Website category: auto
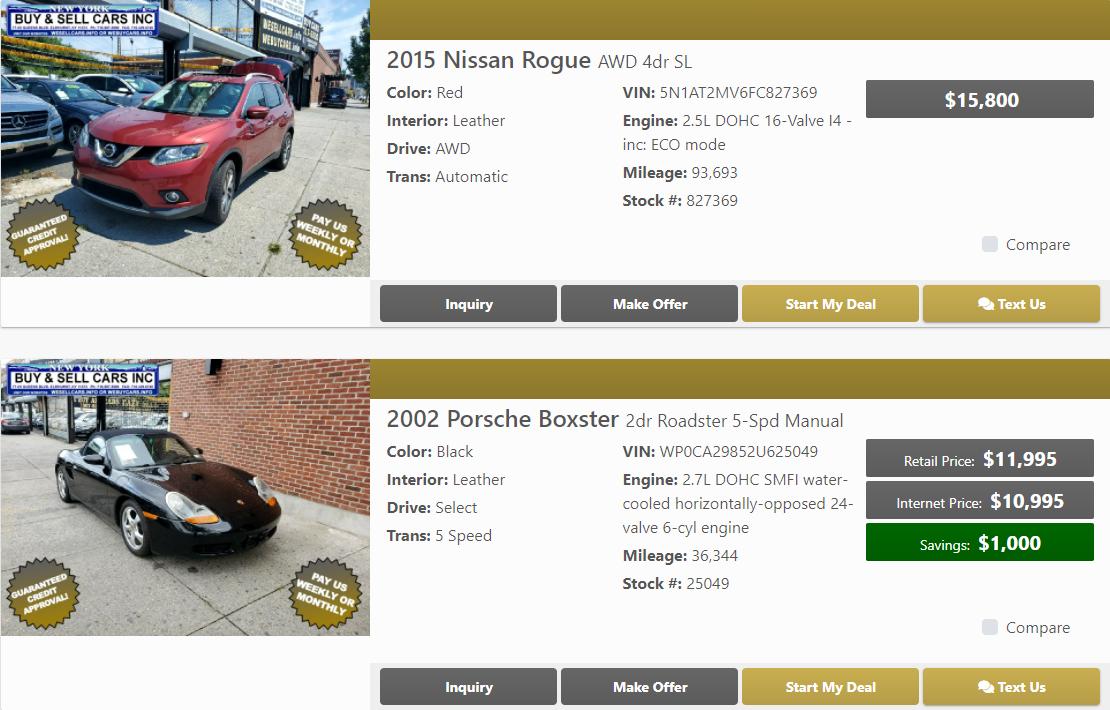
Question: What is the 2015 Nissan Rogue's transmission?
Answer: Automatic

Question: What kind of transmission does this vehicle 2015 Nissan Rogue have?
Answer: Automatic

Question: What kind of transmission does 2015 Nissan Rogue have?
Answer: Automatic

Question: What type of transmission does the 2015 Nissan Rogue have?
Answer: Automatic

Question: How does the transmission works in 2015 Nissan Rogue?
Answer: Automatic

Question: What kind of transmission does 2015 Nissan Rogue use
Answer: Automatic

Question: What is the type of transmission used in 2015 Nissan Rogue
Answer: Automatic

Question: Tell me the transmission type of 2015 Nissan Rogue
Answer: Automatic

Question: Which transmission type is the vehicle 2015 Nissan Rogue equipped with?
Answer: Automatic

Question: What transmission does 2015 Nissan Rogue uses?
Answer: Automatic

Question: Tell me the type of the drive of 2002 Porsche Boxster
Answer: Select

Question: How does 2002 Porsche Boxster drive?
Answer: Select

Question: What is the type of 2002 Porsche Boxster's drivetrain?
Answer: Select

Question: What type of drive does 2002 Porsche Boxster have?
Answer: Select

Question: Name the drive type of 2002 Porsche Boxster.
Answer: Select

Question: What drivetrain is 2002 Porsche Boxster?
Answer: Select

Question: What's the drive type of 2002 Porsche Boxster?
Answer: Select

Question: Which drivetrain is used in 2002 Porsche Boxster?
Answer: Select

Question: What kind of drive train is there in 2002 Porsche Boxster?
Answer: Select

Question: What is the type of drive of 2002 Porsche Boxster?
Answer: Select

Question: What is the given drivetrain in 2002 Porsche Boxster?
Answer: Select

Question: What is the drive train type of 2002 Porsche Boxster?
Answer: Select

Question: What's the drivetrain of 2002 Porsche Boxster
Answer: Select

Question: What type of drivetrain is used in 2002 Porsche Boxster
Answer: Select

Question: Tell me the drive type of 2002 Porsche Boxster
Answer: Select

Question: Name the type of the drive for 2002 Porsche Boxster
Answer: Select

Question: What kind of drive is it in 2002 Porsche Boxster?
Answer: Select

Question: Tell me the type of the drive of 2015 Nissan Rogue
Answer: AWD

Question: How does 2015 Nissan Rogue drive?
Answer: AWD

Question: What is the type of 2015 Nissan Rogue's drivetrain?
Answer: AWD

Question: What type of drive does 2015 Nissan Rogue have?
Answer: AWD

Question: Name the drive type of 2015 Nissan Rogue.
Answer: AWD

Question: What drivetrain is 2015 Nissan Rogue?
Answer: AWD

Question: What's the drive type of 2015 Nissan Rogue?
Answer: AWD

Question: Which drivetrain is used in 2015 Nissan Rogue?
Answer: AWD

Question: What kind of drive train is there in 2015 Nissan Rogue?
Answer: AWD

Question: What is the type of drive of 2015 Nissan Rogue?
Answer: AWD

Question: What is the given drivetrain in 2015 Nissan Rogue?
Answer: AWD

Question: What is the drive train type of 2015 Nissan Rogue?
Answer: AWD

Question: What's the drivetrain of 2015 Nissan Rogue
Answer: AWD

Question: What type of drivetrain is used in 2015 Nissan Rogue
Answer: AWD

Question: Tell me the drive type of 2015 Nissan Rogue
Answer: AWD

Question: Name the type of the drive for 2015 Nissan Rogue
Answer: AWD

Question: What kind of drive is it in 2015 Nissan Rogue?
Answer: AWD

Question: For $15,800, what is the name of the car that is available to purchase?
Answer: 2015 Nissan Rogue

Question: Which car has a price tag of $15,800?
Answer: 2015 Nissan Rogue

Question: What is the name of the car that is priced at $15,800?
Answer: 2015 Nissan Rogue

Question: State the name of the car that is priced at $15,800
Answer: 2015 Nissan Rogue

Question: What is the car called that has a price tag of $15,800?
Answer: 2015 Nissan Rogue

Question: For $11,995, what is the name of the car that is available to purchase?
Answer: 2002 Porsche Boxster

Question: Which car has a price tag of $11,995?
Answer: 2002 Porsche Boxster

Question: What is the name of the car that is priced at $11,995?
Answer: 2002 Porsche Boxster

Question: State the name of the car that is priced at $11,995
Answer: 2002 Porsche Boxster

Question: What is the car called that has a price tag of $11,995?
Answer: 2002 Porsche Boxster

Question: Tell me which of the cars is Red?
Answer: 2015 Nissan Rogue

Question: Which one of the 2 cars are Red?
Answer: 2015 Nissan Rogue

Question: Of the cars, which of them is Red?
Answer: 2015 Nissan Rogue

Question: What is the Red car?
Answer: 2015 Nissan Rogue

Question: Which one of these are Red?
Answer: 2015 Nissan Rogue

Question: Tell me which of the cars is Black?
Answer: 2002 Porsche Boxster

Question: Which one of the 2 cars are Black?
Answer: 2002 Porsche Boxster

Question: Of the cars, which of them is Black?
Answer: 2002 Porsche Boxster

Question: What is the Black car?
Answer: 2002 Porsche Boxster

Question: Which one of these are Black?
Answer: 2002 Porsche Boxster